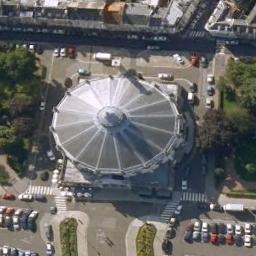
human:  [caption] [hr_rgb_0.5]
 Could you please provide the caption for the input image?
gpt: There is a church with a white circular roof next to a parking lot with many cars .

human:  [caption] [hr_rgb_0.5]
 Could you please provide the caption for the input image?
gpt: An oval cathedral with a splendid patterned roof, Surrounded by trees and parked vehicles .

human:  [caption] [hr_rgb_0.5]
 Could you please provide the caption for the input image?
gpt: This is a church, It is a circle, Next to the square .

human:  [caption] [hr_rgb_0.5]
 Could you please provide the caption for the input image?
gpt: The church with a white circular pointed roof is surrounded by some parking lots .

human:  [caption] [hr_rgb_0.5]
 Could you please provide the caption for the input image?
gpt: Many cars are near the church .